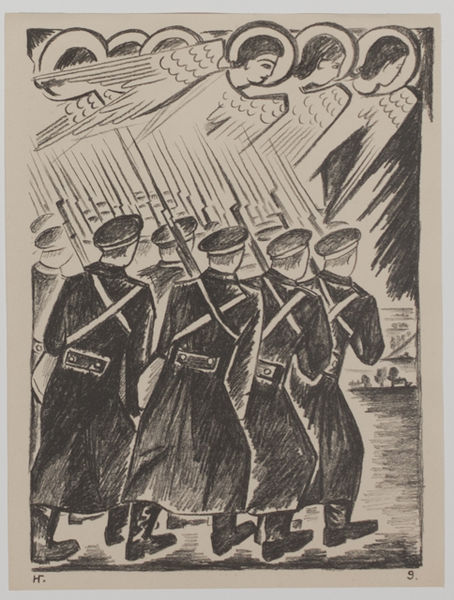
Titel: Christian Soldiers, Christian Soldiers
Künstler: Natal'ia Sergeevna Goncharova
Standort: Amherst (Massachusetts, USA)
Institution: Mead Art Museum, Amherst College
Schlagwörter: hat, men, soldier, soldiers, white, black, hair, print, woodcut, angel, angels, sky, tree, landscape, sea, german, drawing, paper, black and white, coat, army, coats, etching, hats, sketch, battle, boots, wings, back, engraving, pencil, war, lithograph, page, series, russia, russian, button, points, sharp, gun, guns, halo, rifles, caps, musket, halos, company, haloes, goncharova, soldires, russi, belts, soliders, rusian, bayonets, nazi, 9, solider, militia, march, p[age